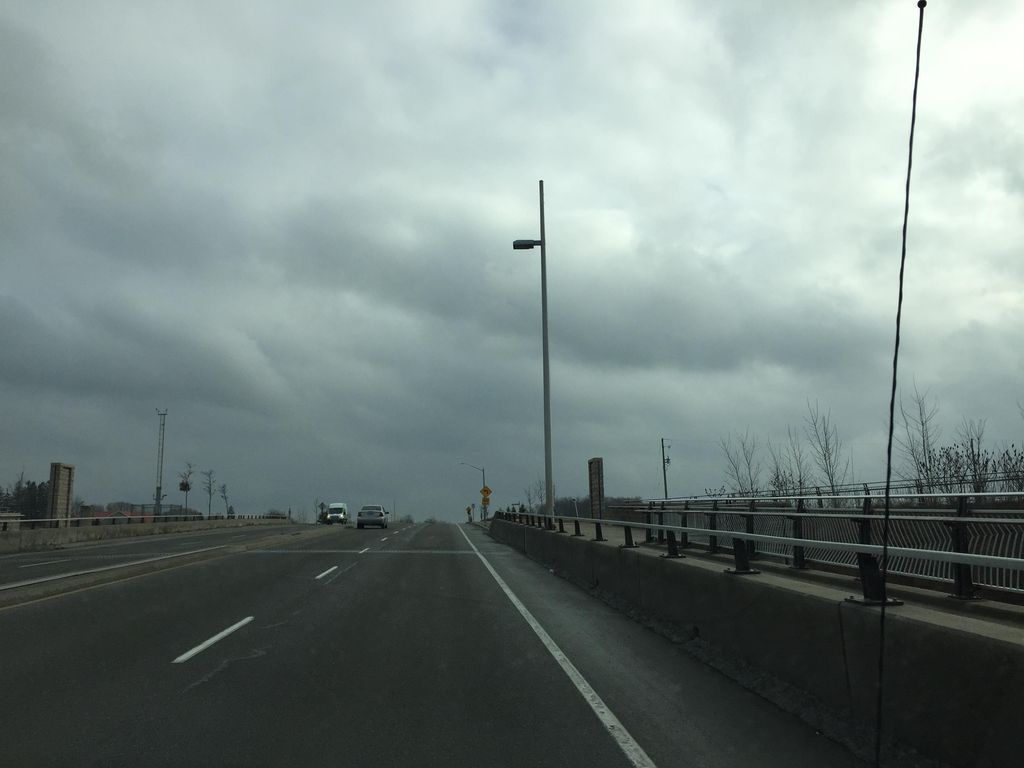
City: kitchener-waterloo